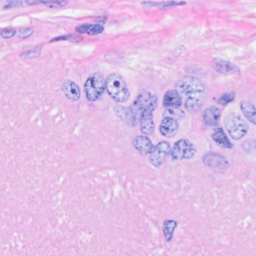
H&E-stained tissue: Breast